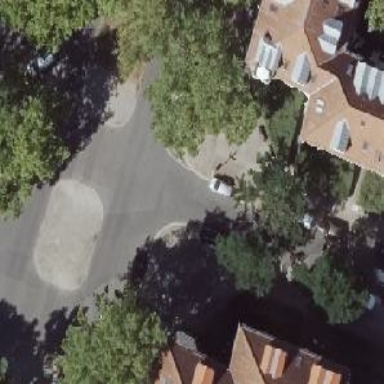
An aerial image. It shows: Tertiary road with asphalt surface. There is lane for parking on the right side of the road.